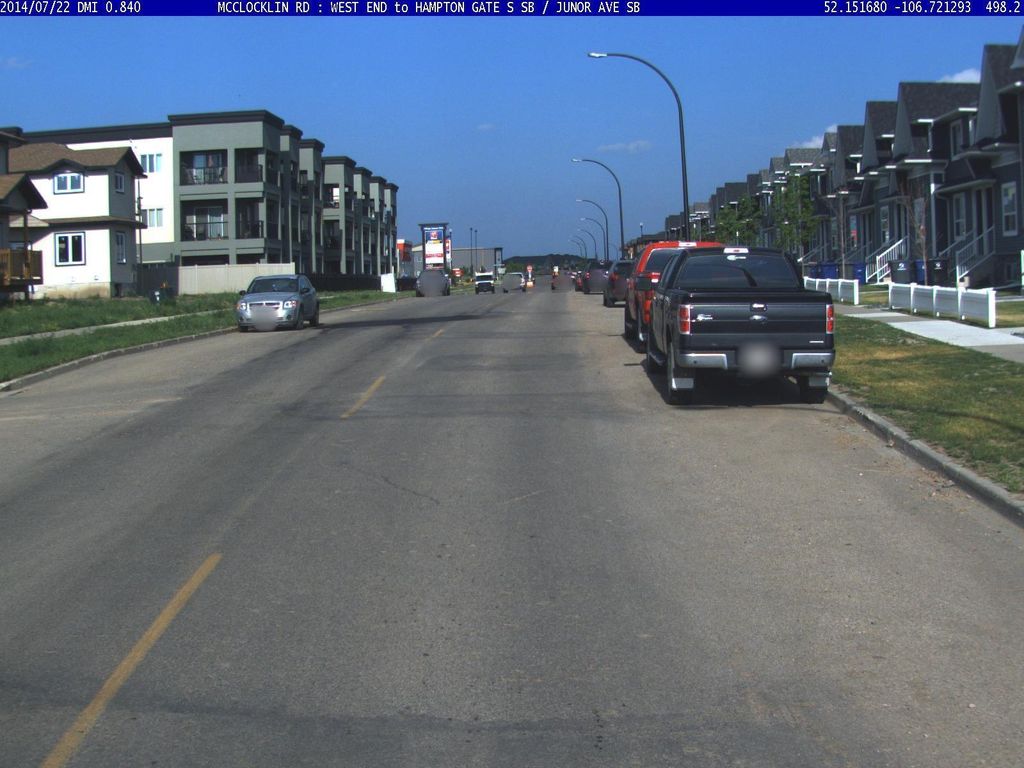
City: saskatoon